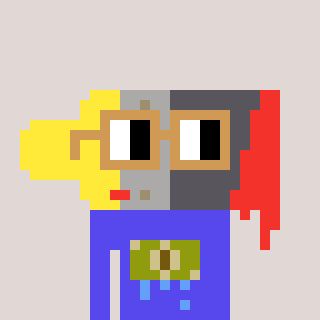
a pixel art character with square brown glasses, a paintbrush-shaped head and a computerblue-colored body on a warm background